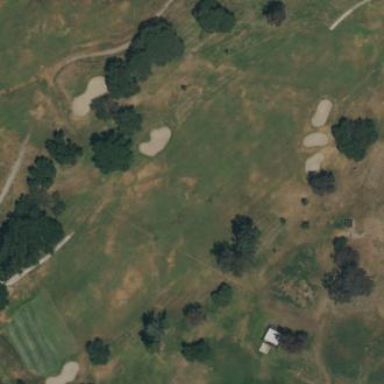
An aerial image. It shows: Golf fairway in the image.